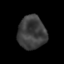
Tissue: skin
Cell type: Epithelial cells
Senescence score: 0.2675
Nuclear area (px): 909
Mean DAPI intensity: 61.508